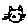
Label: cat